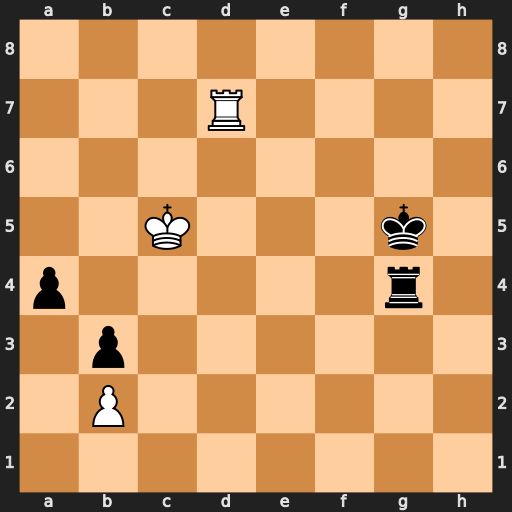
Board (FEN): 8/3R4/8/2K3k1/p5r1/1p6/1P6/8
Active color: w
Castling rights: -
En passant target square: -
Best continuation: Rg7+ Kh4 Rxg4+ Kxg4 Kb4